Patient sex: M
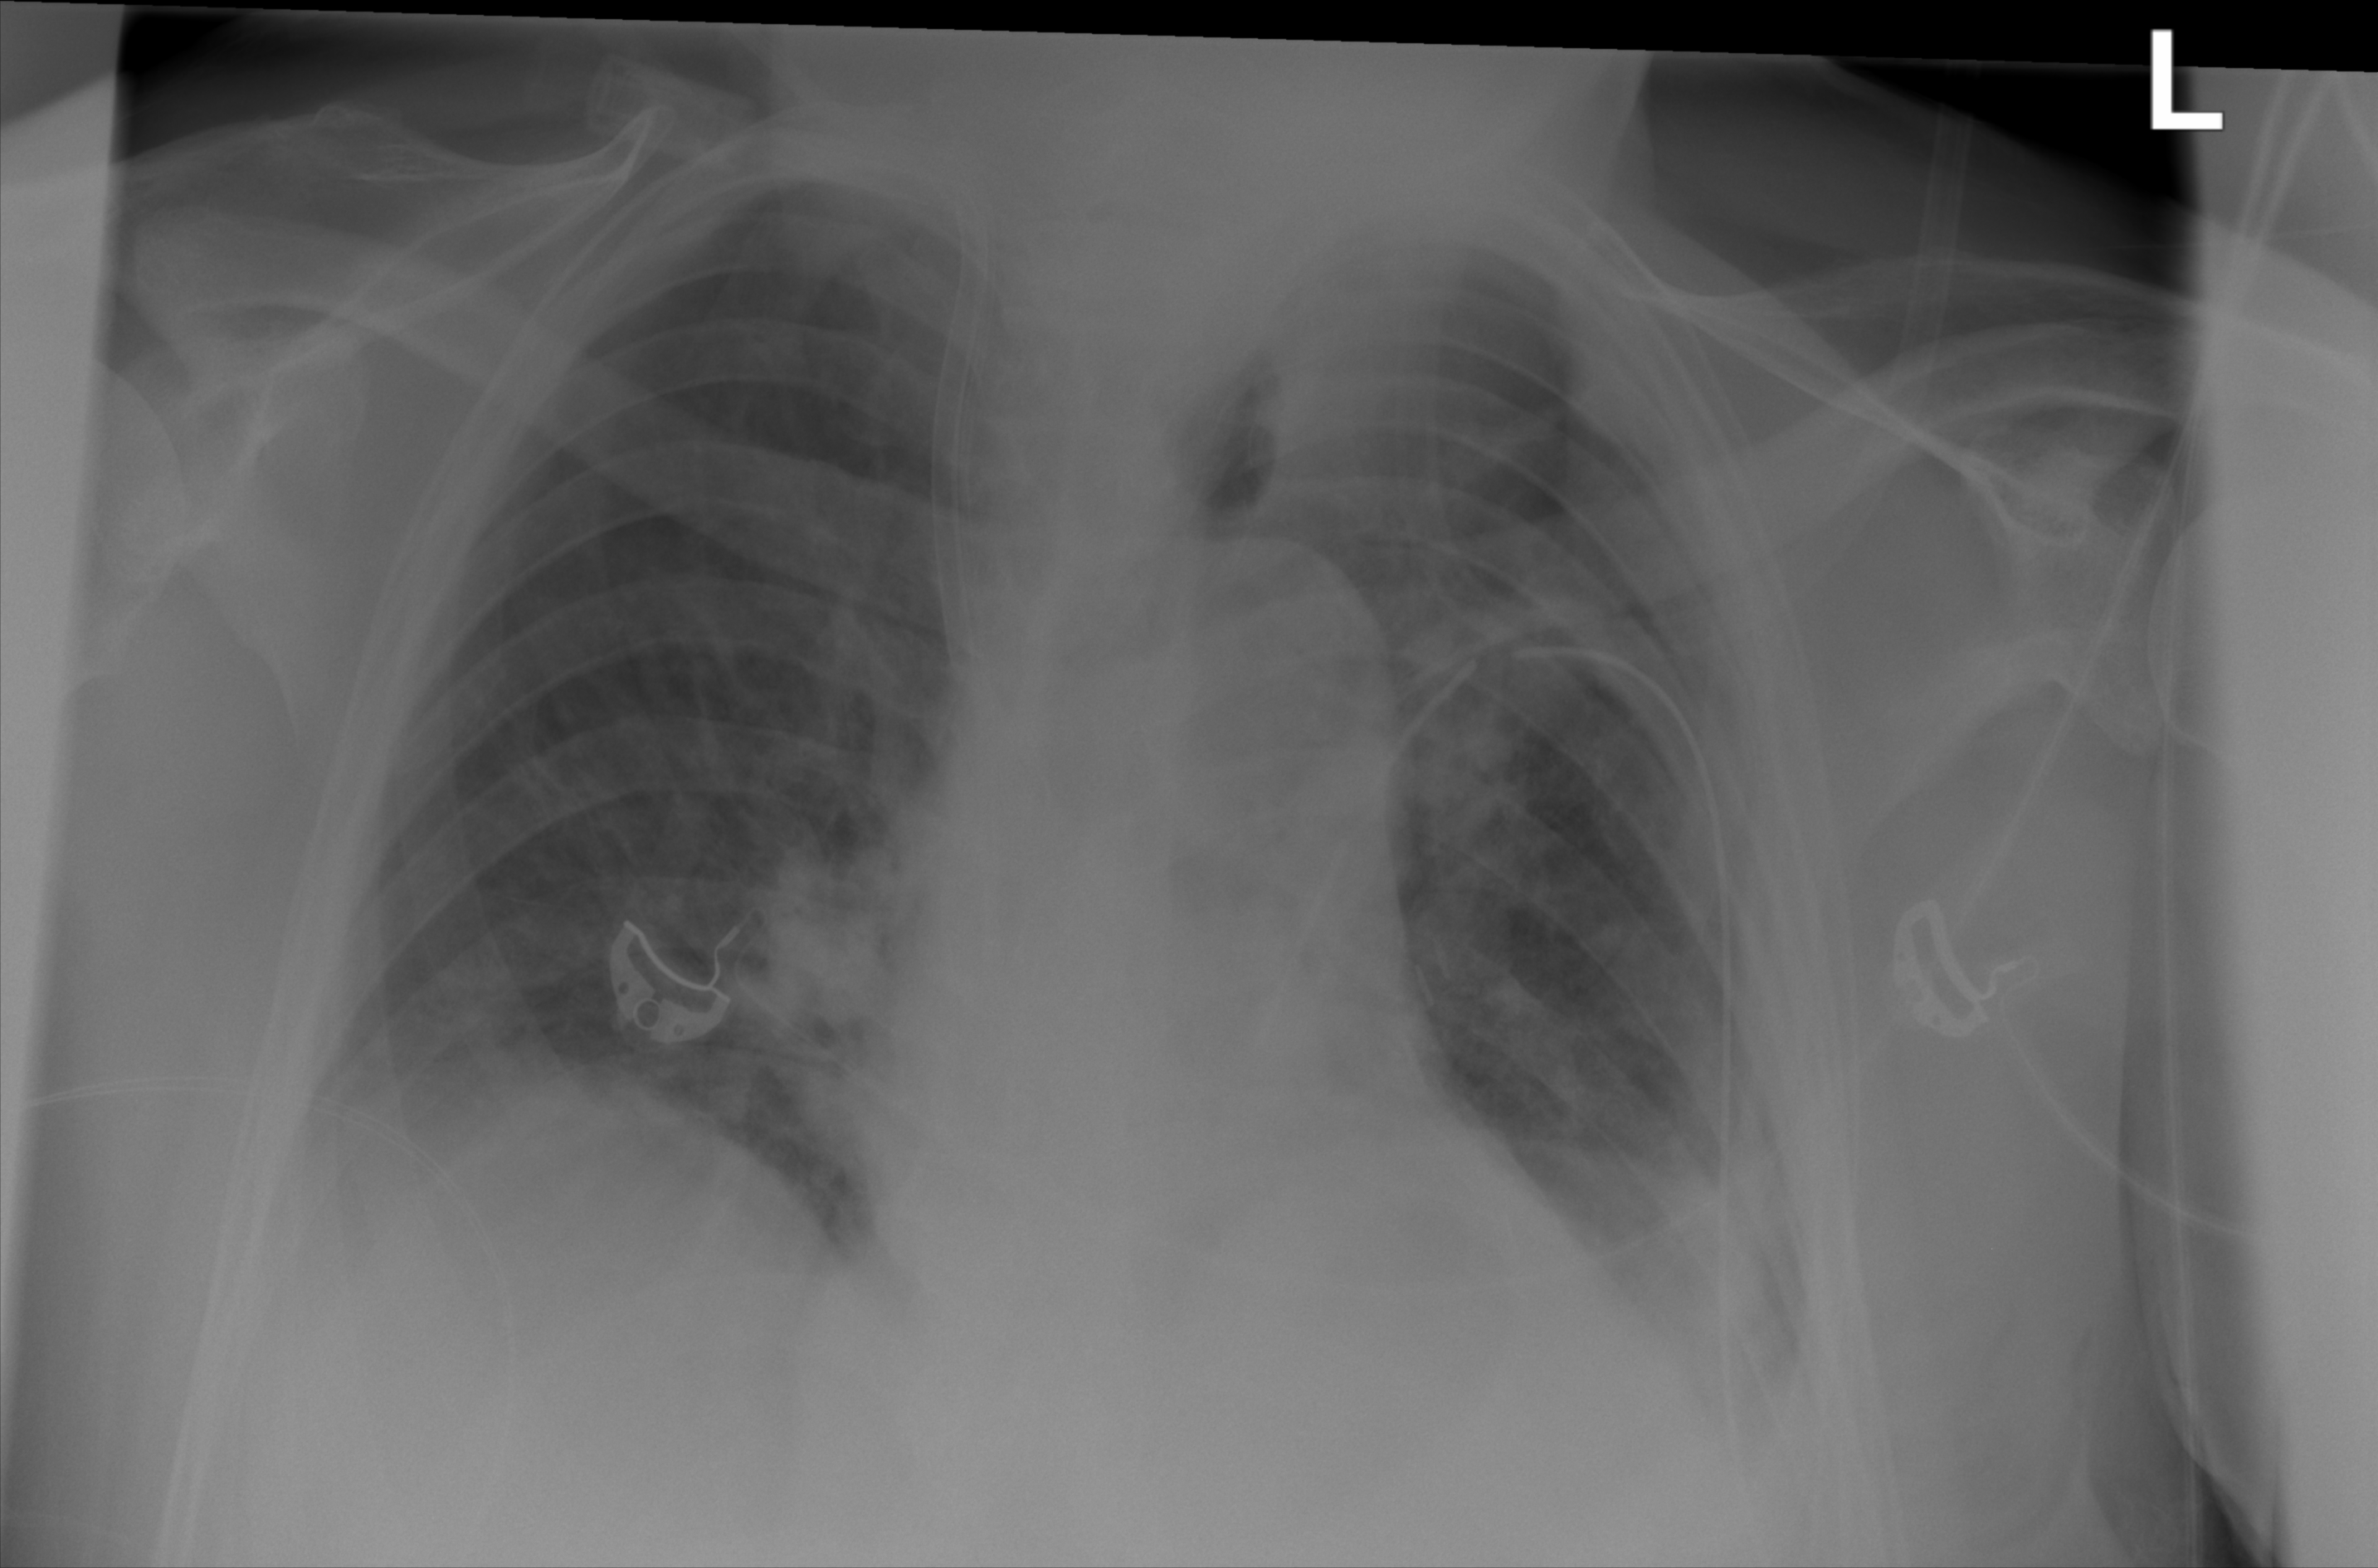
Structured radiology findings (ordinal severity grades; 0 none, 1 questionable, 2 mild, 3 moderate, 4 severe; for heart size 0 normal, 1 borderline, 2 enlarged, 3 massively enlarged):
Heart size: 0
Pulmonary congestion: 0
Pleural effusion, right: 1
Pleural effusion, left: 1
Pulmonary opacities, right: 1
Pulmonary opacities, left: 0
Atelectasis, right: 2
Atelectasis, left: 2